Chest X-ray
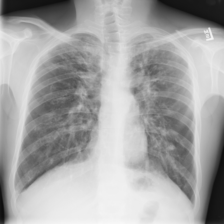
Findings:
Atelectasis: negative
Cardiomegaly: negative
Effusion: negative
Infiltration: negative
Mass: negative
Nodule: positive
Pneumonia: negative
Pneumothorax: negative
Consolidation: negative
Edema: negative
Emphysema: negative
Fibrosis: negative
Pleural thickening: positive
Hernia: negative